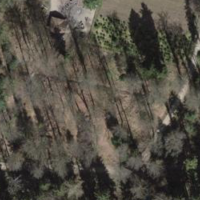
EUNIS habitat code: 41
Species observed at this site:
Lapsana communis
Fagus sylvatica